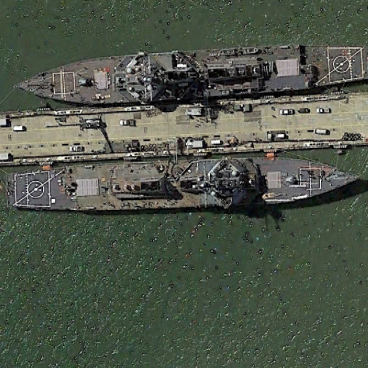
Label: destroyer